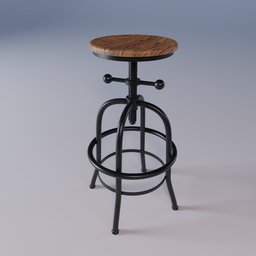
Label: furniture